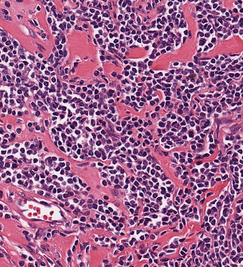
Tumor epithelial tissue: no
Tumor-associated stroma tissue: yes
Normal tissue: no